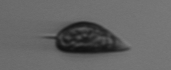
Label: Prorocentrum_triestinum